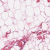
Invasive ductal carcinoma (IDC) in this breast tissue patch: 0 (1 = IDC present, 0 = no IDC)